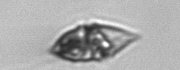
Label: Gyrodinium